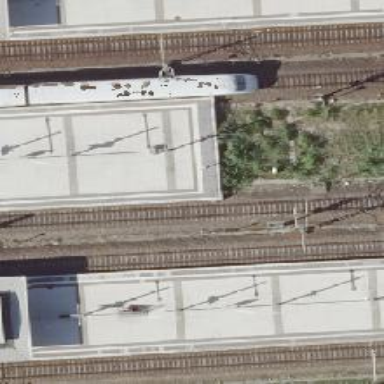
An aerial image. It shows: Railway signal.